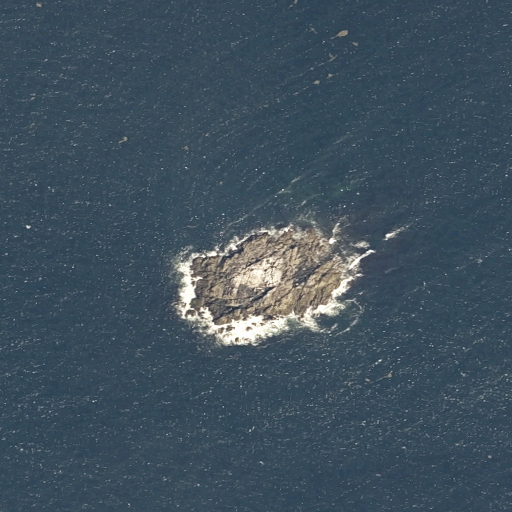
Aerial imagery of bar in Maine named Little Franklin Ledge containing only open water